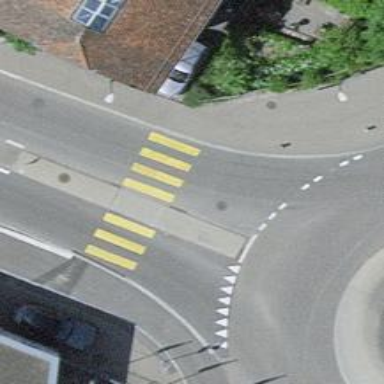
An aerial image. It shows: Uncontrolled crossing with pedestrian island.